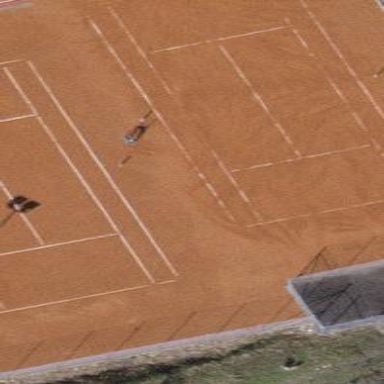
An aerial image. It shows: Tennis court on pitch designated for leisure land.